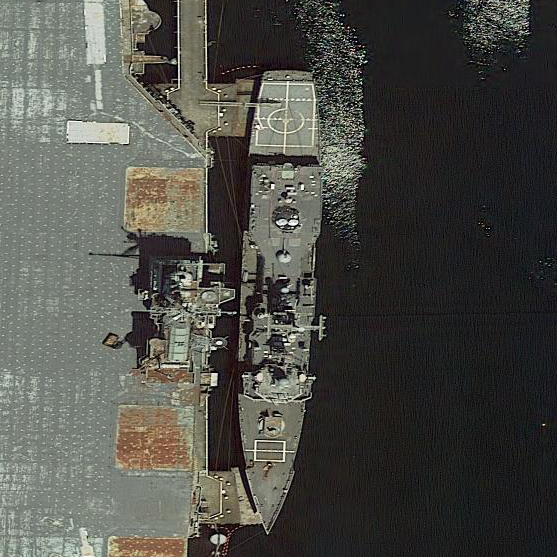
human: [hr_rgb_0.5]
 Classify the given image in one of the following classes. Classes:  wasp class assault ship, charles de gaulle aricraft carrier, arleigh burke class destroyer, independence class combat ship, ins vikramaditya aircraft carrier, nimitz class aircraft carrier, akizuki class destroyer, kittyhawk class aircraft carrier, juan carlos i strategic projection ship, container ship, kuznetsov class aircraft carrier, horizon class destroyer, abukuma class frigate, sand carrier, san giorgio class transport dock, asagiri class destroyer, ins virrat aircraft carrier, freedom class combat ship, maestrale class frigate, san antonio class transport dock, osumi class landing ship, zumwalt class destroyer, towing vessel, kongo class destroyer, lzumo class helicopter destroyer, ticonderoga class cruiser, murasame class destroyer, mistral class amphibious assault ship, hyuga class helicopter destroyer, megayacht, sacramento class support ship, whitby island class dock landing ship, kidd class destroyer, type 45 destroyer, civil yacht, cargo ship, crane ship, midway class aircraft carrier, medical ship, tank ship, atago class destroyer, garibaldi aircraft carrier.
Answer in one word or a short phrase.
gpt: Ticonderoga class cruiser